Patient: sex M, age 71
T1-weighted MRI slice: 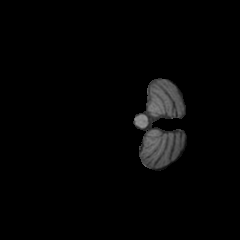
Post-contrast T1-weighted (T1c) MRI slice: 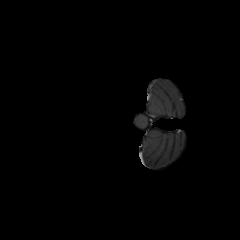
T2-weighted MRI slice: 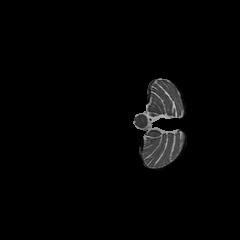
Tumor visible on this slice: no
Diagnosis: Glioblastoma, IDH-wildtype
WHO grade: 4